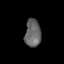
Tissue: lung
Cell type: T cells
Senescence score: 0.1594
Nuclear area (px): 434
Mean DAPI intensity: 101.429